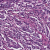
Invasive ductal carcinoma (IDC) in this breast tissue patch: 1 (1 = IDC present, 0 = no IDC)